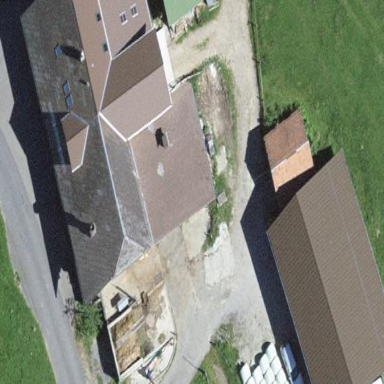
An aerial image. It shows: Farm building.